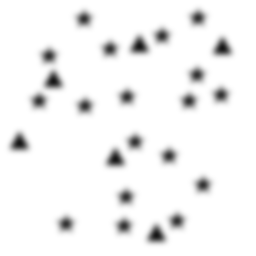
Squares: 0
Triangles: 6
Stars: 18
Total shapes: 24